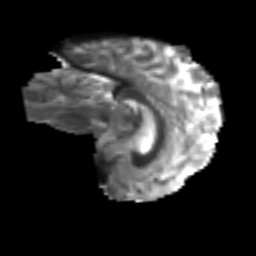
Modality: T2w
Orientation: sagittal
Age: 19
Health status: ill
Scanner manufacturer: philips
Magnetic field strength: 3 T
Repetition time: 9 s
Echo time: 0.127 s